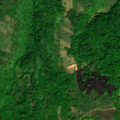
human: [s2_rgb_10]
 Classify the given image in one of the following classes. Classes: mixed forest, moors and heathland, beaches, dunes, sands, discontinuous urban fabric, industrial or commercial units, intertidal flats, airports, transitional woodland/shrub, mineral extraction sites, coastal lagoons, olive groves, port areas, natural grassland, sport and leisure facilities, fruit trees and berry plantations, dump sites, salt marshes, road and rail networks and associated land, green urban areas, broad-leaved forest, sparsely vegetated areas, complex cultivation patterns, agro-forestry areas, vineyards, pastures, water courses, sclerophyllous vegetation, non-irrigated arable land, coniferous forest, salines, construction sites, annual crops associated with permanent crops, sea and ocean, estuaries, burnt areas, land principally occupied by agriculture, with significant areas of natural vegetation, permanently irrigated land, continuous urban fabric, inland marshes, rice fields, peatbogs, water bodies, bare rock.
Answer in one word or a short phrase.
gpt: complex cultivation patterns, land principally occupied by agriculture, with significant areas of natural vegetation, broad-leaved forest, natural grassland, transitional woodland/shrub